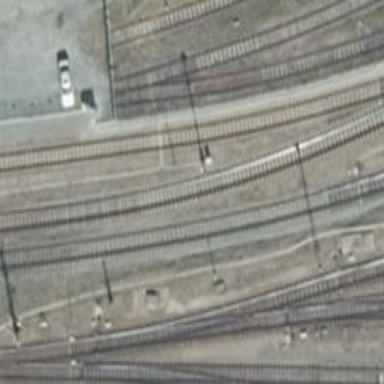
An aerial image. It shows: Railway yard used for servicing trains.